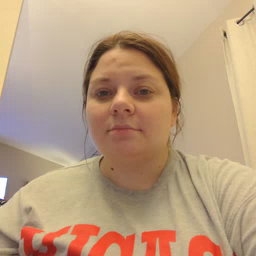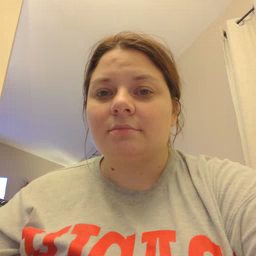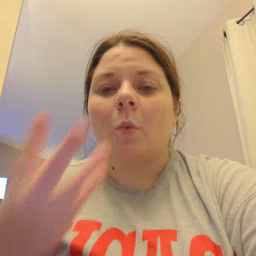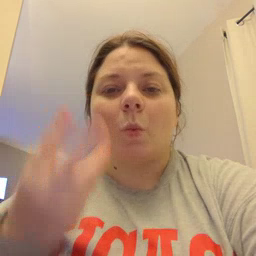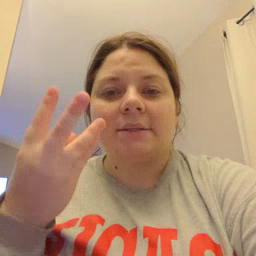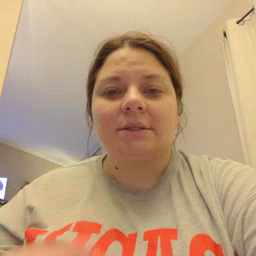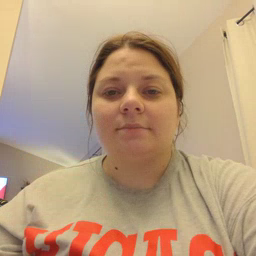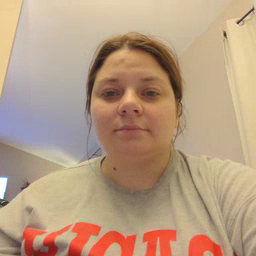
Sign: wet